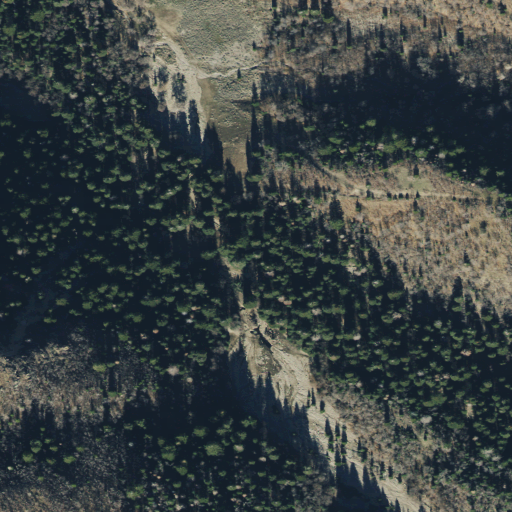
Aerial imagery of valley in Utah named Water Fork Settlement Canyon containing evergreen forest, shrub, woody wetlands, deciduous forest, herbaceous wetlands, and mixed forest